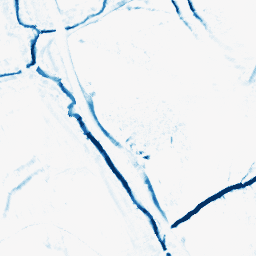
Category: morphological
Decomposition family: morphological_diamond
Decomposition parameters: operation: closing
radius: 5
Upsampling method: quintic
Upsampling parameters: scale: 4
Upsampling scale: 4